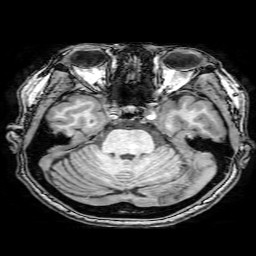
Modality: T1w
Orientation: coronal
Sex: female
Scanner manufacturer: philips
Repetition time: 0.008248 s
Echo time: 0.0038 s